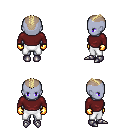
a pixel art fantasy rpg character, female body template, dark elf, purple skin, maroon long-sleeve shirt, white pants, white blonde short mohawk hairstyle, gold gloves, metal boots, four views (front, back, left, right), 2x2 character sprite sheet, small pixel art, hard edges, no anti-aliasing